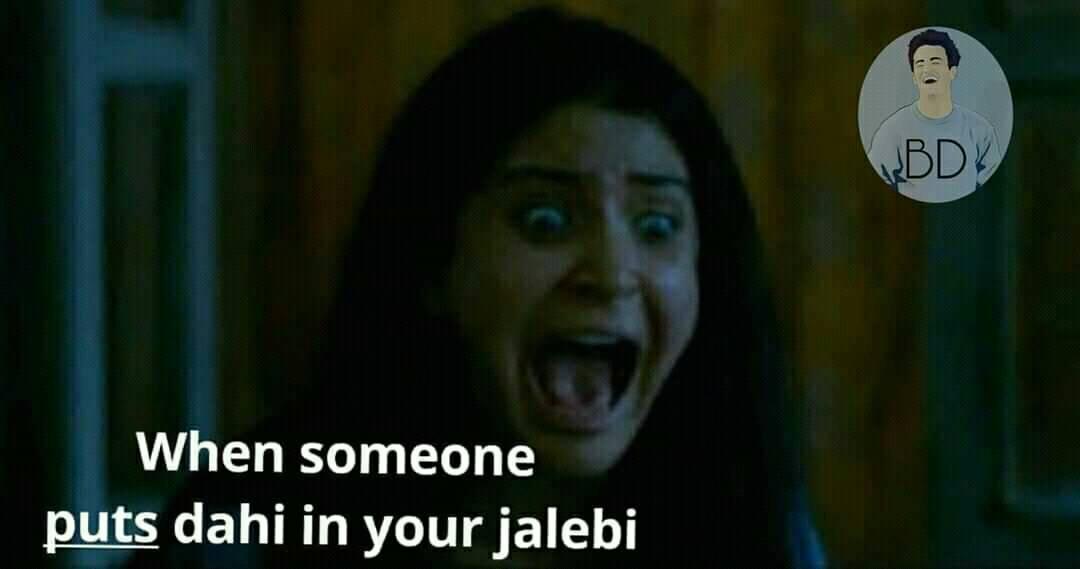
Caption: When someone puts dahi in your jalebi
Label: non-hate